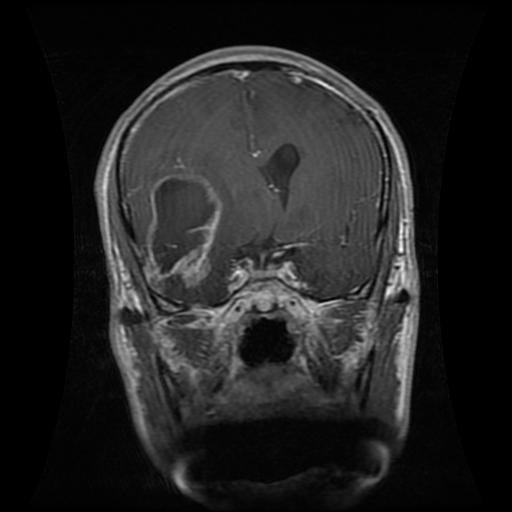
Label: glioma